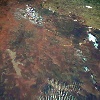
Label: land